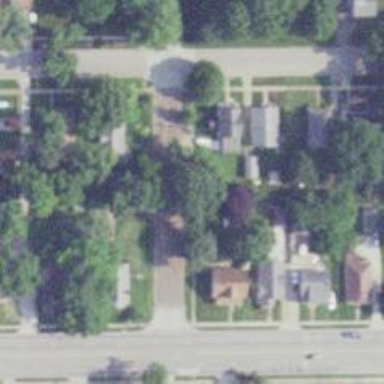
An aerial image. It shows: Alley classified as service road.